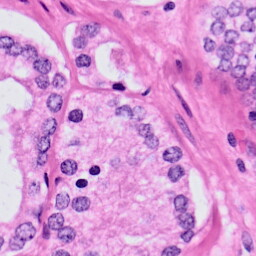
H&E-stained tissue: Prostate